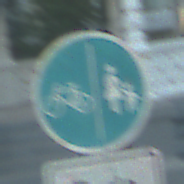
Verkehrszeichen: GetrennterRadUndGehwegRadwegLinks
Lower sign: HinweisDurchVerbaleAngabe2
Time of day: SunriseSunset
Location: Outdoor (Suburban)
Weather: PartlyCloudy
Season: NotSpecified
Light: Natural